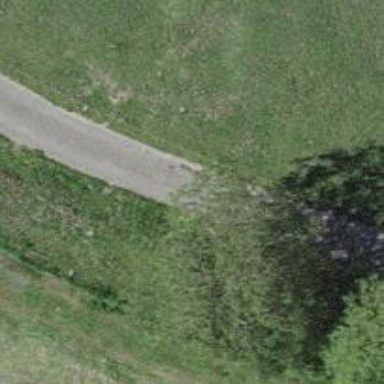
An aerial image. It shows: Well-maintained track road of grade 1.